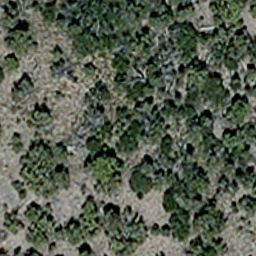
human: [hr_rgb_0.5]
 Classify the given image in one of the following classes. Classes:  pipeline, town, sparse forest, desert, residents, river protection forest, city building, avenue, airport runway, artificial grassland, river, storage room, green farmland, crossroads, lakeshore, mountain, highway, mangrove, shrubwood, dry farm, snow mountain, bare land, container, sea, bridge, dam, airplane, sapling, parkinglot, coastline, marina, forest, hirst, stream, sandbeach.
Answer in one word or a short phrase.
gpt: sparse forest